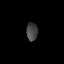
Tissue: prostate
Cell type: T cells
Senescence score: 0.7002
Nuclear area (px): 205
Mean DAPI intensity: 66.015